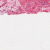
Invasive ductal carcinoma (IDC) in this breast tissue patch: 0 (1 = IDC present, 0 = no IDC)